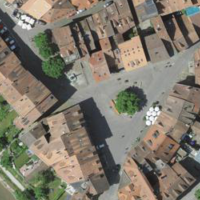
EUNIS habitat code: 54
Species observed at this site:
Falco peregrinus
Cymbalaria muralis
Levisticum officinale